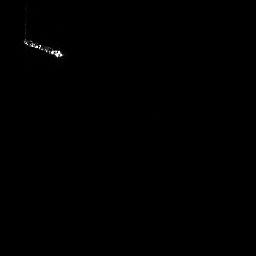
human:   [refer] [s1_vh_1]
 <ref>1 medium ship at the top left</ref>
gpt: <box>[[7, 13, 24, 22, 0]]</box>